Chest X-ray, AP view. Patient: 35 years old, sex M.
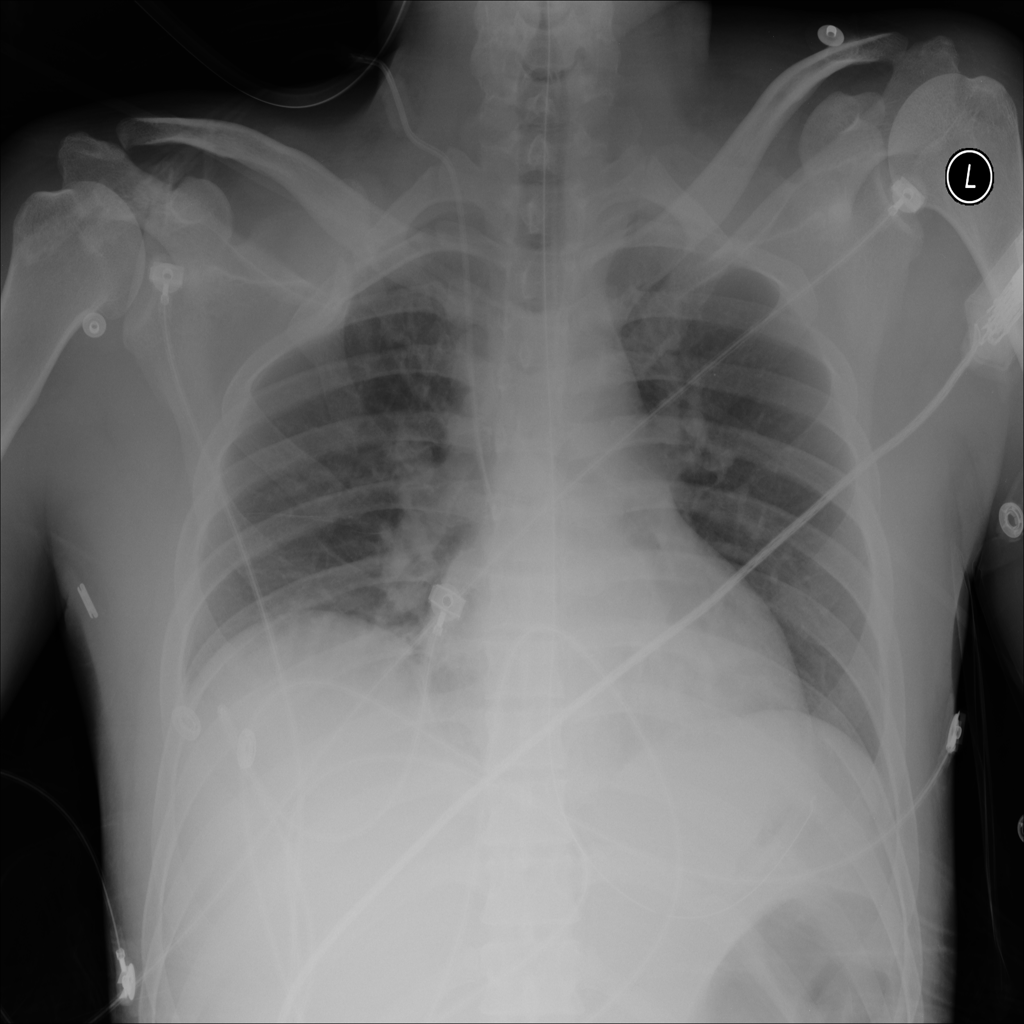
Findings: Atelectasis, Consolidation